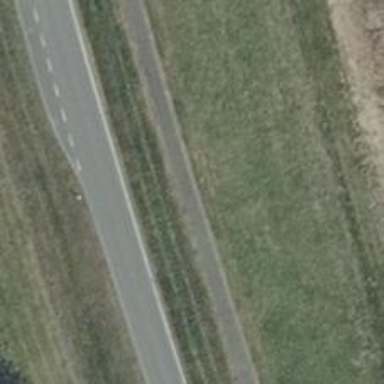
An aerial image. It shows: Asphalt path on dyke embankment.